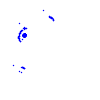
Particle: kaon